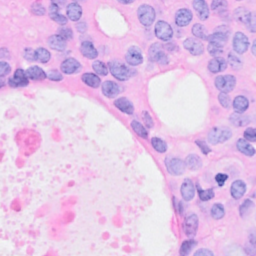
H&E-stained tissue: Breast